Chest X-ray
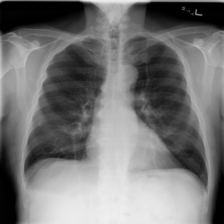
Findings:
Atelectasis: negative
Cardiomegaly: negative
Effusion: negative
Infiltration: negative
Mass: negative
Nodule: positive
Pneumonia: negative
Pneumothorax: positive
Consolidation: negative
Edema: negative
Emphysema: negative
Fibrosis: negative
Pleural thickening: negative
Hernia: negative